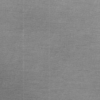
Label: dusty